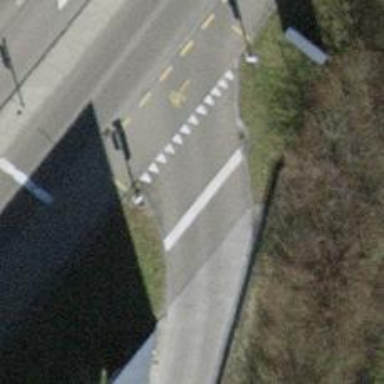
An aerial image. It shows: Road with traffic signals.